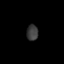
Tissue: prostate
Cell type: T cells
Senescence score: 0.3607
Nuclear area (px): 181
Mean DAPI intensity: 57.978